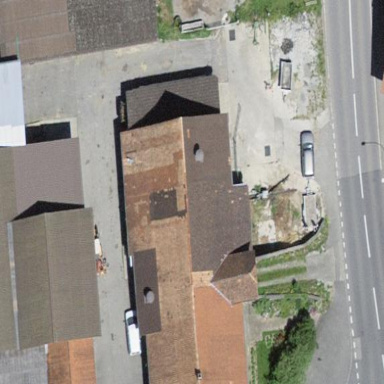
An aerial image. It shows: Farm building.